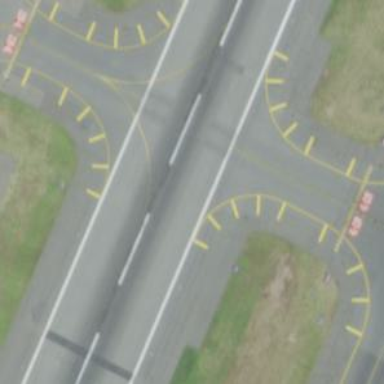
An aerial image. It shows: View of taxiway at the airport.